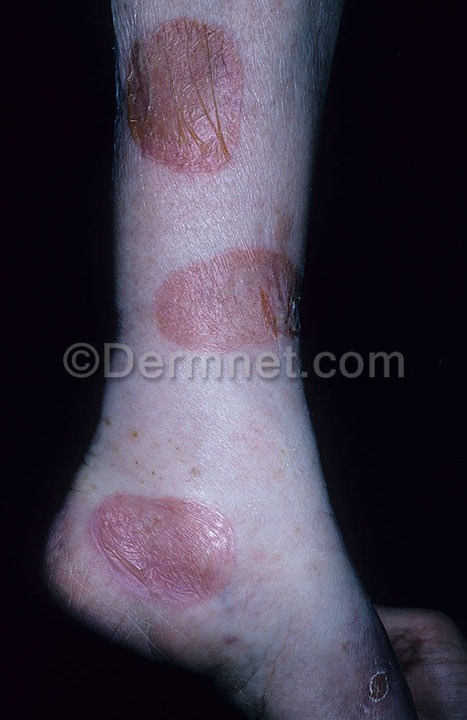
Disease: Bullous Disease Photos